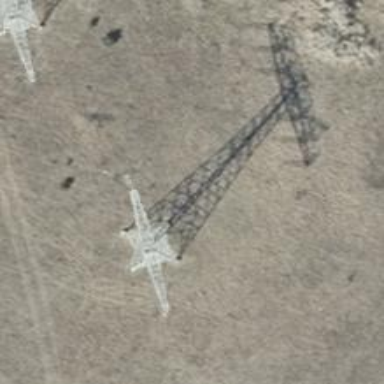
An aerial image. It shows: Three cables of power line.